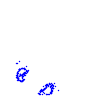
Particle: pion